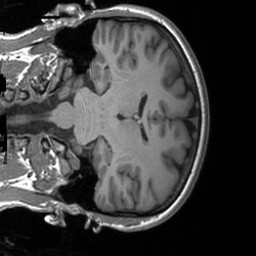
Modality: T1w
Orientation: coronal
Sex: male
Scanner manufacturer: siemens
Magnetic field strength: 3 T
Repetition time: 1.9 s
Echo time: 0.00226 s